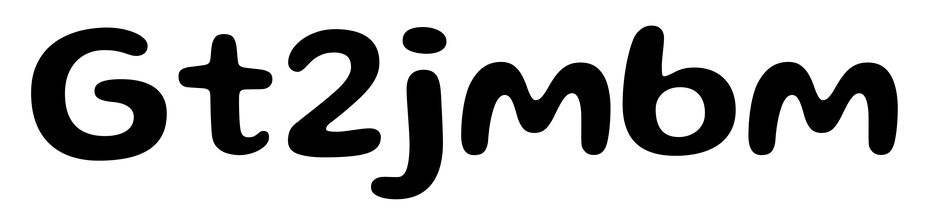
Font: Gluten_Medium